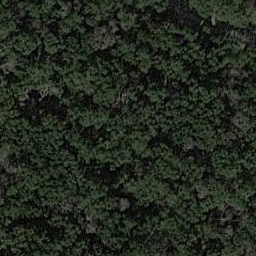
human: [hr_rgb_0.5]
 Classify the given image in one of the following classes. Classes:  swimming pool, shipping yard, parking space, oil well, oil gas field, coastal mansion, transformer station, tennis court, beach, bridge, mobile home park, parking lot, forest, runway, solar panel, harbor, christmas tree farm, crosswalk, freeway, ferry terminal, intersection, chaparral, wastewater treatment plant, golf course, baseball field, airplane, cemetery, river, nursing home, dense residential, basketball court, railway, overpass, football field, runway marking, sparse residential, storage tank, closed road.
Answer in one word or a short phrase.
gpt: forest